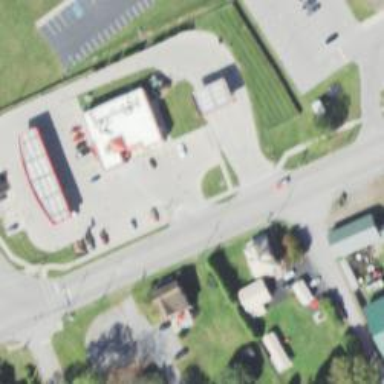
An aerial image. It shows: Fuel station.